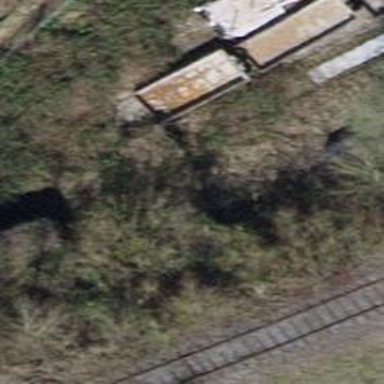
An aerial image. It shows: Railway buffer stop.